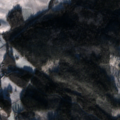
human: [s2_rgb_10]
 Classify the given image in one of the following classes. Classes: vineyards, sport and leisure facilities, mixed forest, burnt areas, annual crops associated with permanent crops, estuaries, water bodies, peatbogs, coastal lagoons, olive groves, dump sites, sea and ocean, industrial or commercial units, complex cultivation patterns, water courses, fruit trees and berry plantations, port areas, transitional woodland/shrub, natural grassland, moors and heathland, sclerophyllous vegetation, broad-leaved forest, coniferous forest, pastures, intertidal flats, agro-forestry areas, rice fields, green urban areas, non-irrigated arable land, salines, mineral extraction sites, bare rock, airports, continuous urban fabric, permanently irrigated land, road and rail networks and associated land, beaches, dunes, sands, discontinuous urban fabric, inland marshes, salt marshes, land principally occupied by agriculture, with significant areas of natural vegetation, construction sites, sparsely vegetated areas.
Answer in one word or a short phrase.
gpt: non-irrigated arable land, land principally occupied by agriculture, with significant areas of natural vegetation, coniferous forest, mixed forest